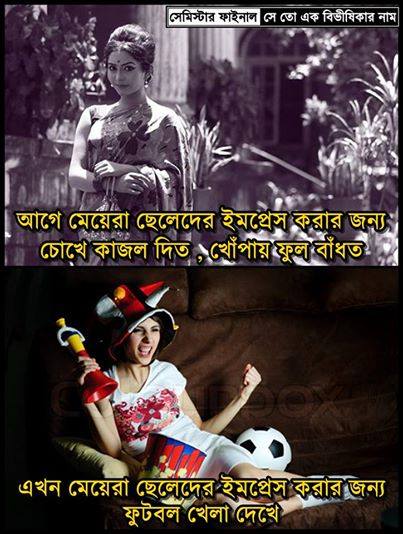
Caption: আগে মেয়েরা ছেলেদের ইমপ্রেস করার জন্য চোখে কাজল দিত, খোঁপায় ফুল বাঁধত এখন মেয়েরা ছেলেদের ইমপ্রেস করার জন্য ফুটবল খেলা দেখে
Label: non-hate